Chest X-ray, PA view. Patient: 49 years old, sex F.
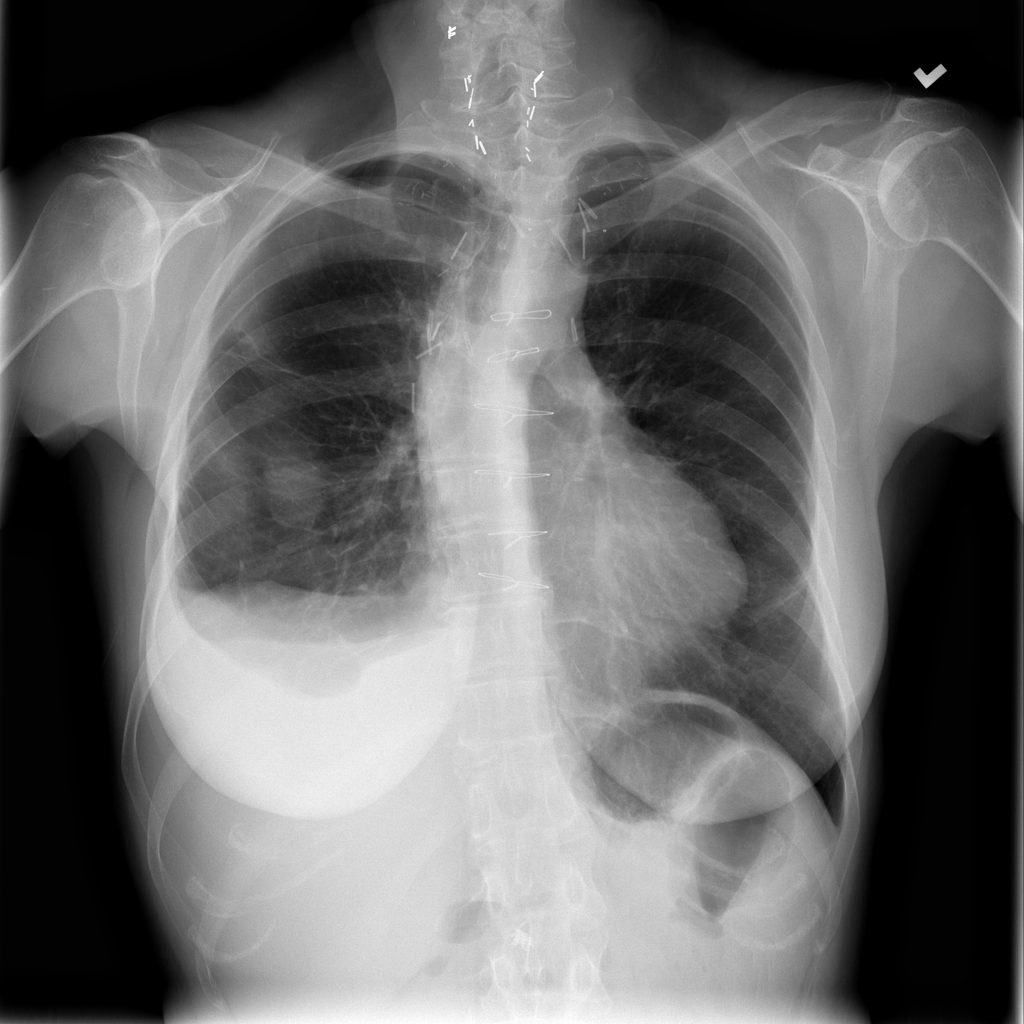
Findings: Effusion